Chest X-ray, AP view. Patient: 7 years old, sex F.
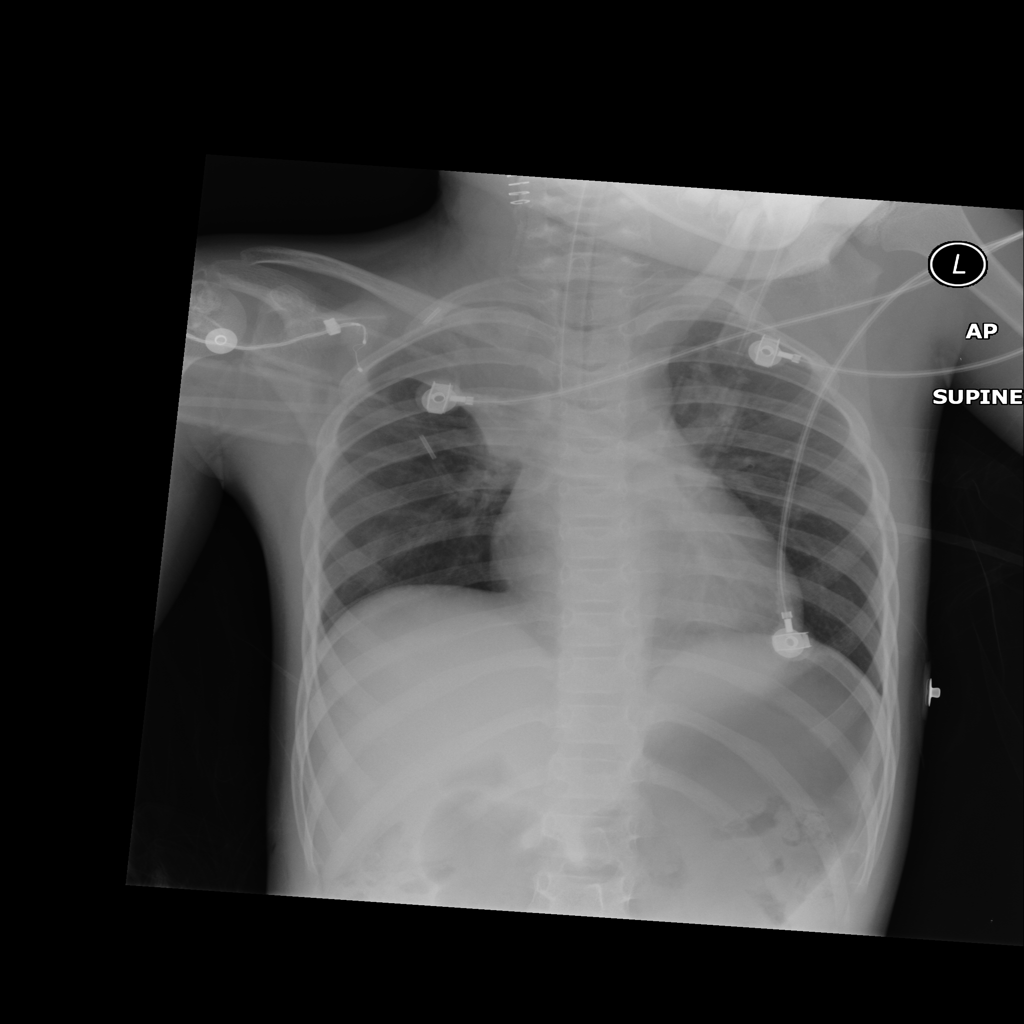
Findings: No Finding